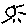
Label: sun